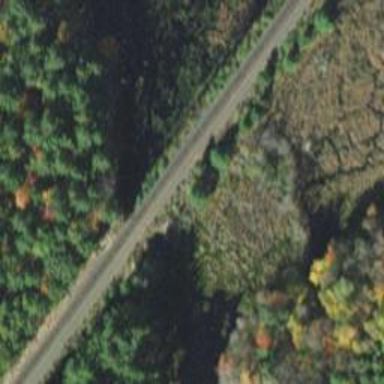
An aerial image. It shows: Culvert tunnel.